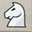
Piece: wN